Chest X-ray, PA view. Patient: 89 years old, sex F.
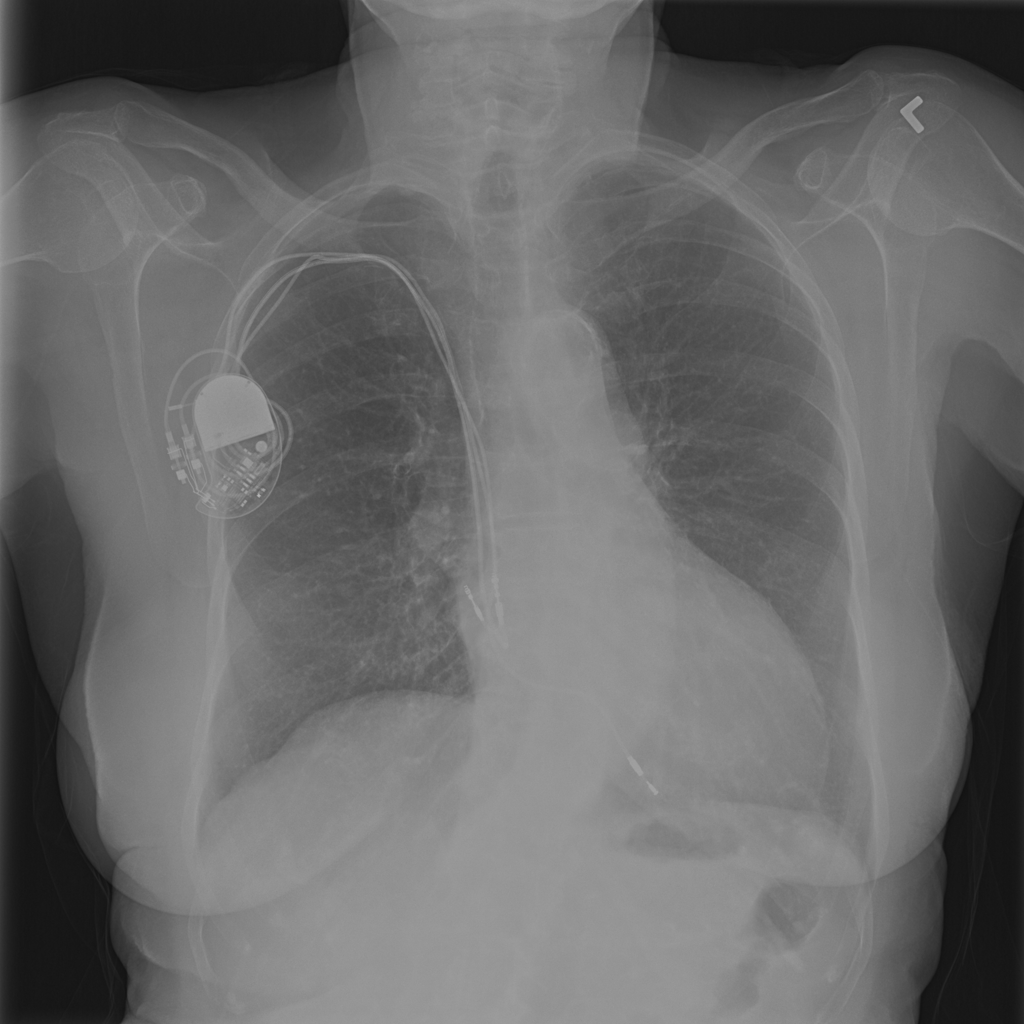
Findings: Cardiomegaly